Field crop: maize
Growth stage: 2
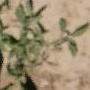
Species: atriplex